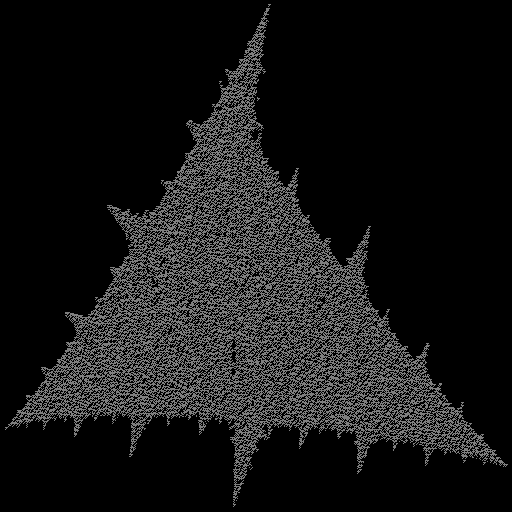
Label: a1